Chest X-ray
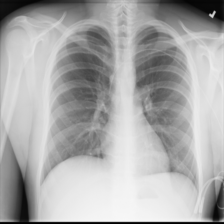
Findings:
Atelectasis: negative
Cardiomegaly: negative
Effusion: negative
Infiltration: negative
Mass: negative
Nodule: negative
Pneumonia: negative
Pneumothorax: negative
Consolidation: negative
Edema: negative
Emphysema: negative
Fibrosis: negative
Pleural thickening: negative
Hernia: negative